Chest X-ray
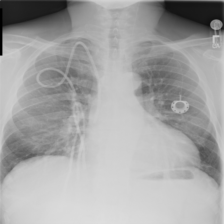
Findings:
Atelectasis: negative
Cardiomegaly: negative
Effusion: negative
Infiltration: negative
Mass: negative
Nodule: negative
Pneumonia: negative
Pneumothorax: negative
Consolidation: negative
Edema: negative
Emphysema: negative
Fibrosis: negative
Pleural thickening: negative
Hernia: negative